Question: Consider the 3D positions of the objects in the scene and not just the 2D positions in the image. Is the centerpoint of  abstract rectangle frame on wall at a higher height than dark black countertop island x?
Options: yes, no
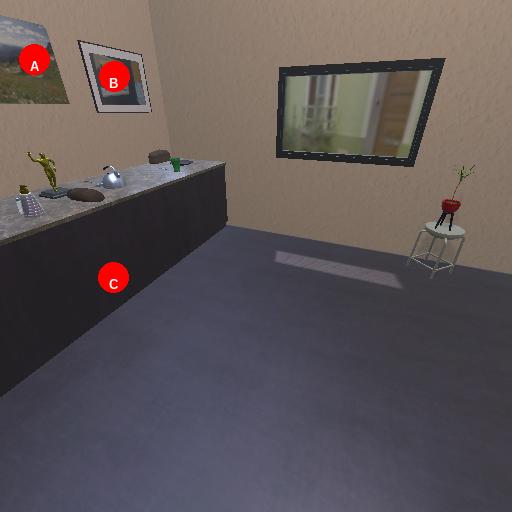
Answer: yes